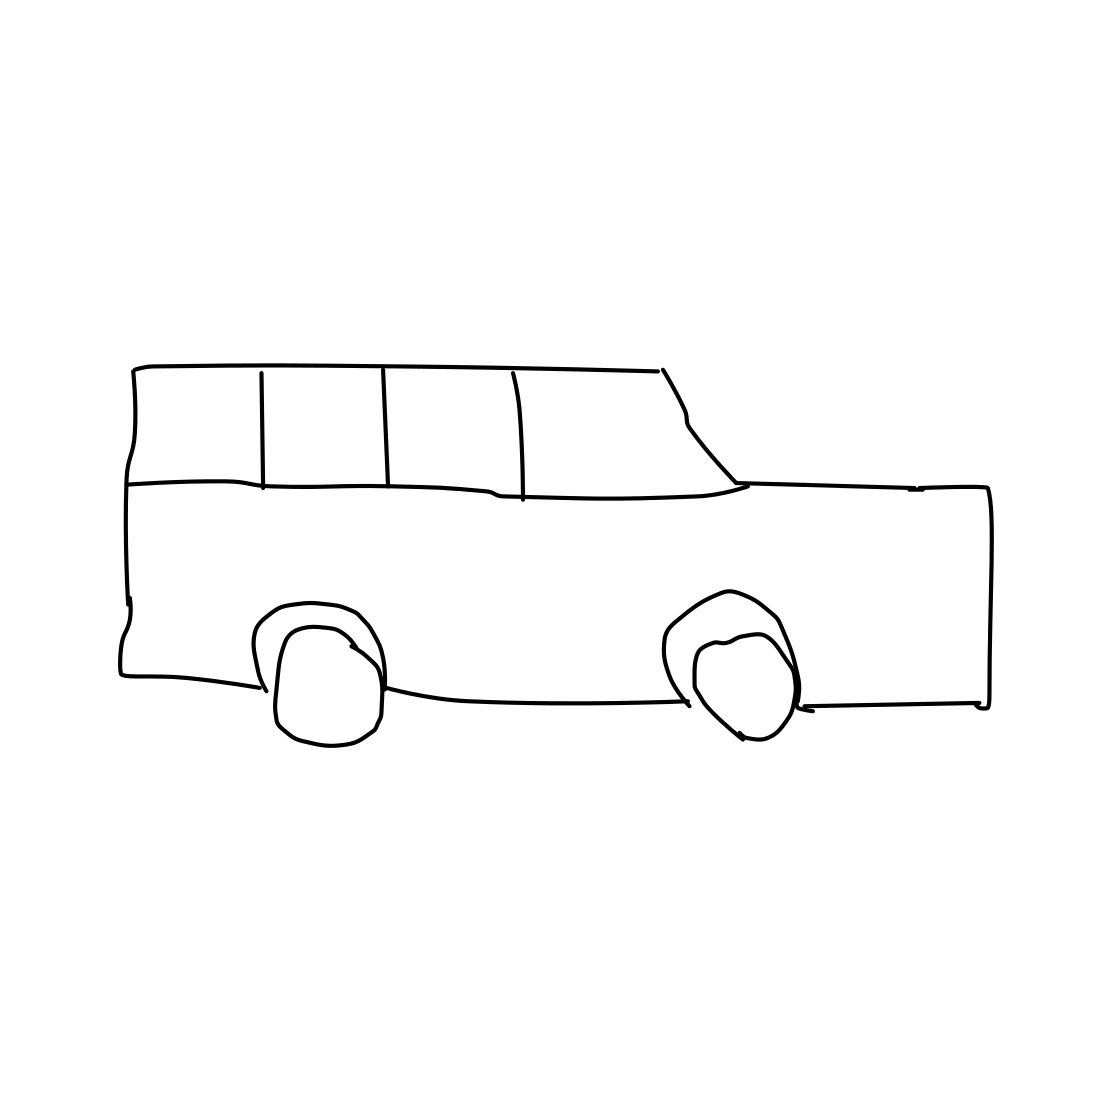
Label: van